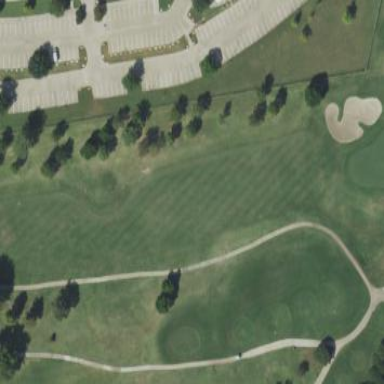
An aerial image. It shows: Golf fairway surrounded by grass.